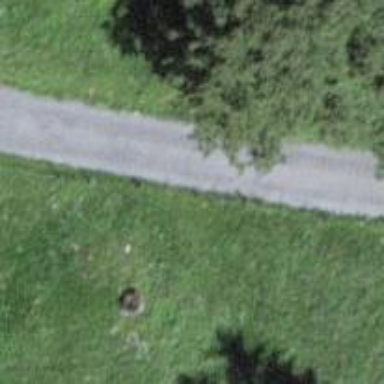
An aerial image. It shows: Well-maintained track road of grade 1.